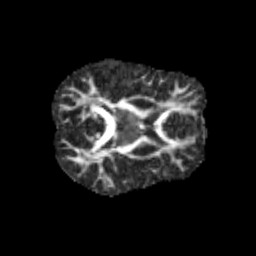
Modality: FA
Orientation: axial
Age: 9
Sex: male
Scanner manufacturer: siemens
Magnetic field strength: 3 T
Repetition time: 3.8 s
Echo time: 0.07 s